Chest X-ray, AP view. Patient: 52 years old, sex M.
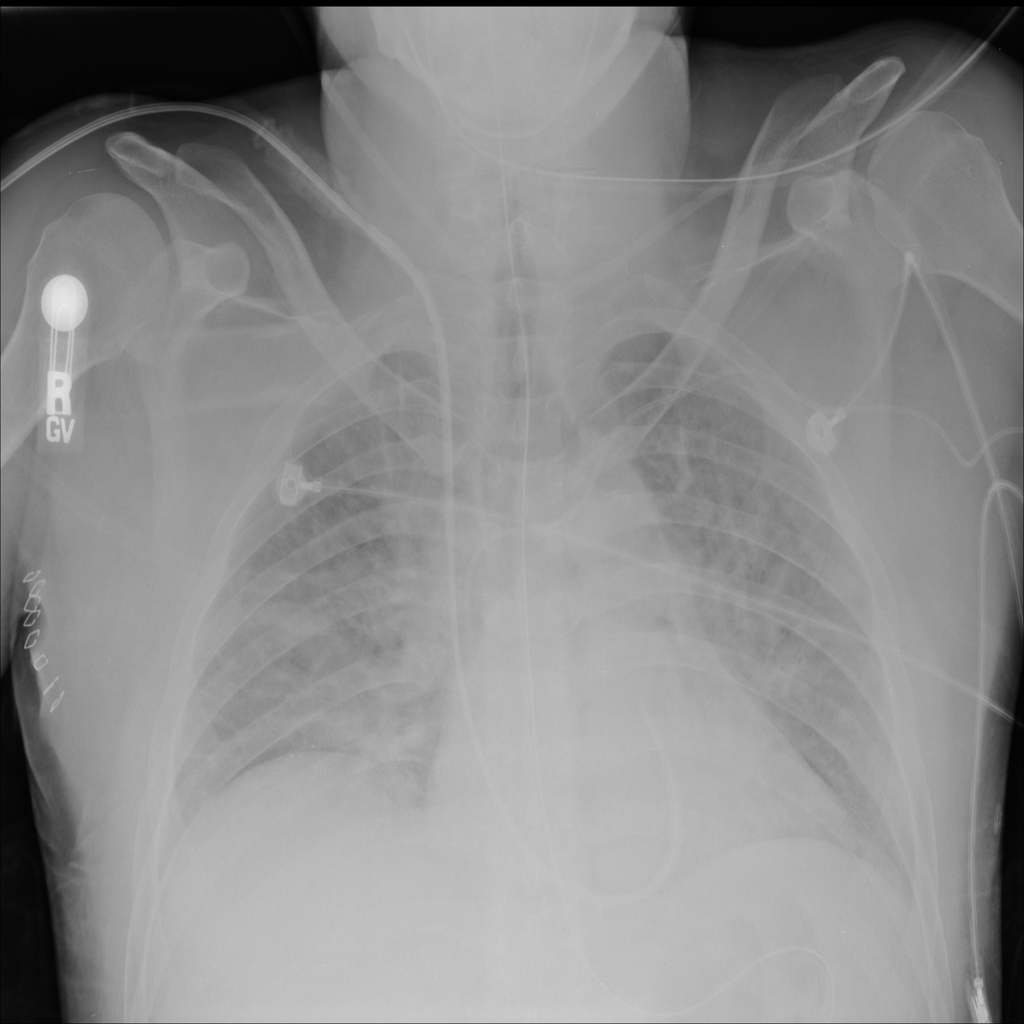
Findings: No Finding